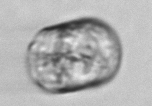
Label: Lauderia_annulata